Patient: sex M, age 34
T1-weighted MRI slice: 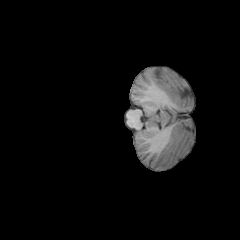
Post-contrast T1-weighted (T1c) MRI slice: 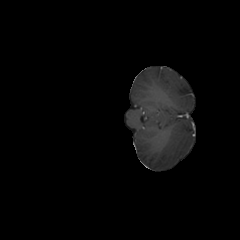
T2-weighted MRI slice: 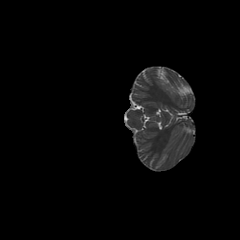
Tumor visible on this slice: no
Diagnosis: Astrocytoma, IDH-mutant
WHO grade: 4